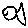
Label: fish